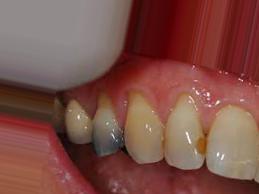
Condition: Tooth Discoloration